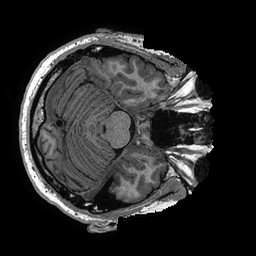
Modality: T1w
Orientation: axial
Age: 36
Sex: male
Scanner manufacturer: ge
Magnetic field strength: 3 T
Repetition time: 0.006952 s
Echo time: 0.00292 s